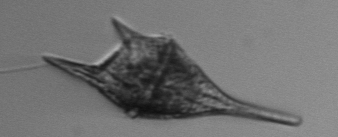
Label: Tripos_lineatus